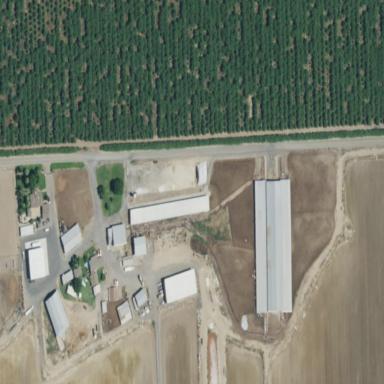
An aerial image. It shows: Farmyard area.